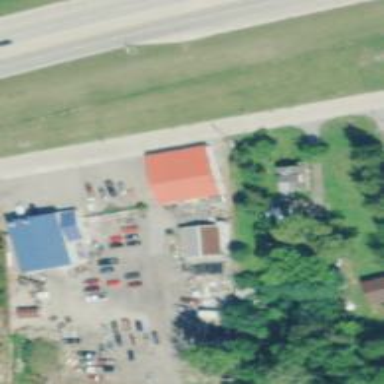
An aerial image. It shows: Frontage road.